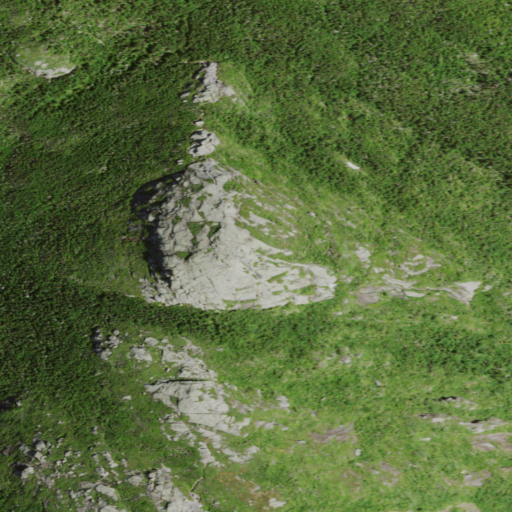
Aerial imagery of mountain in New York named Little Haystack containing evergreen forest, mixed forest, barren land, and grassland